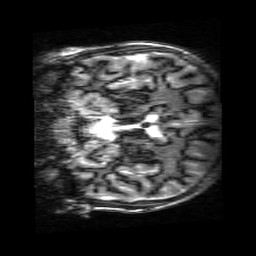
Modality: MP2RAGE
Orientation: coronal
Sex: male
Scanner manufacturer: siemens
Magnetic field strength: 3 T
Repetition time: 5 s
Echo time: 0.00368 s